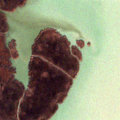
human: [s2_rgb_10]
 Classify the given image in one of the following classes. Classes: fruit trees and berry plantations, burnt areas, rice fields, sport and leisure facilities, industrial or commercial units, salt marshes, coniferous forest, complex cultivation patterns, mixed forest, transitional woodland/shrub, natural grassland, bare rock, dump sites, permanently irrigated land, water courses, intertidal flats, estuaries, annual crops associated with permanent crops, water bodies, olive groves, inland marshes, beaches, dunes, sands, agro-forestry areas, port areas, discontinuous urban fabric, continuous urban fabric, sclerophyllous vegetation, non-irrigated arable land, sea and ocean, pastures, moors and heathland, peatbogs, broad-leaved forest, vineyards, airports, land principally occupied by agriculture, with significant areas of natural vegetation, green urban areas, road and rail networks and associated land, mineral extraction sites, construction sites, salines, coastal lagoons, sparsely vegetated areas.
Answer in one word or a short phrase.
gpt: inland marshes, water bodies